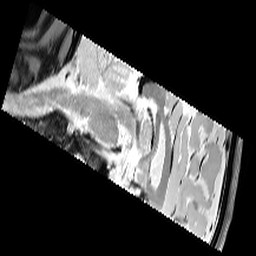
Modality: PDw
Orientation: sagittal
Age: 20
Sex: male
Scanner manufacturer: siemens
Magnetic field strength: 3 T
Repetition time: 6.49 s
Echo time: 0.016 s